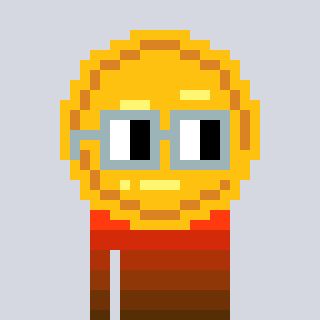
a pixel art character with square dark gray glasses, a medal-shaped head and a grayscale-colored body on a cool background